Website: home-depot
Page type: review-order
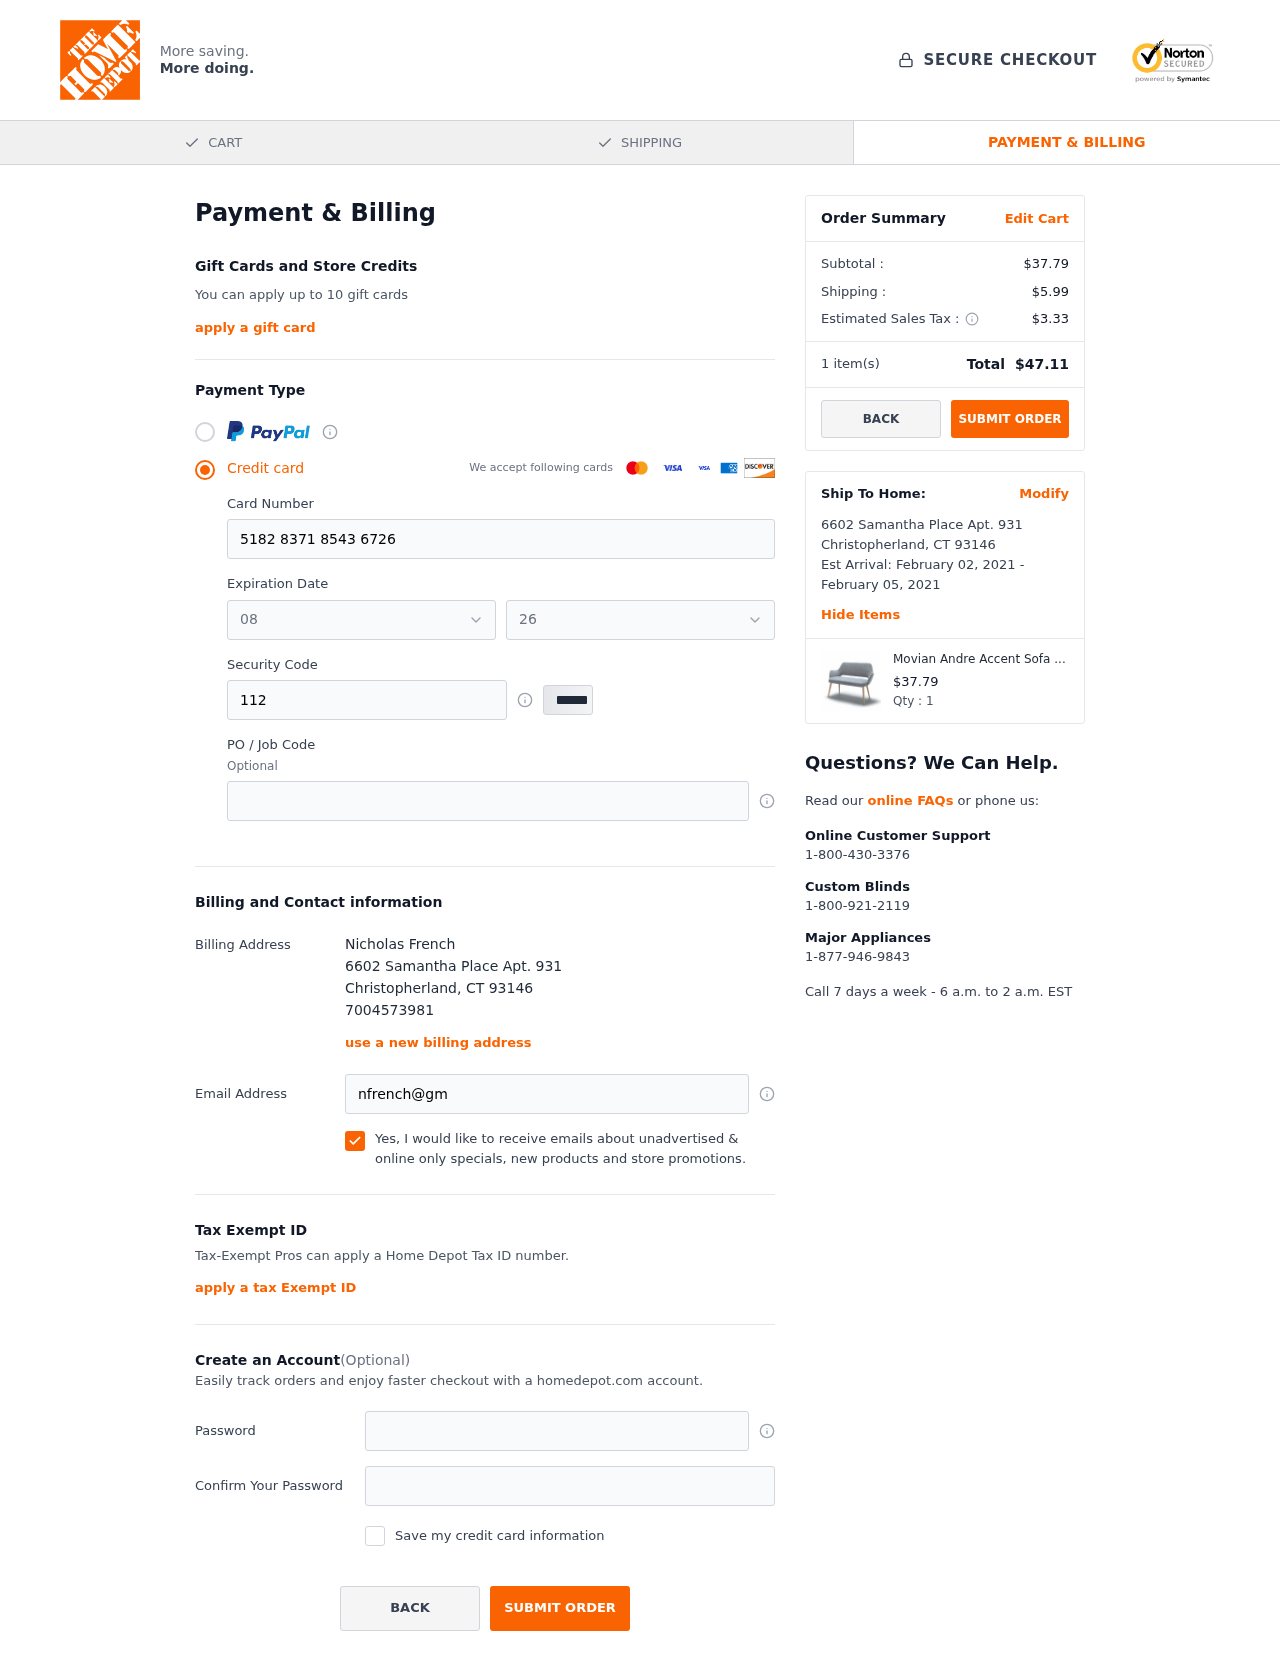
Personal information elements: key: PII_CARD_EXPIRY_MONTH
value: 08
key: PII_CARD_EXPIRY_YEAR
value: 26
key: PII_CITY
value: Christopherland
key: PII_FULLNAME
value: Nicholas French
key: PII_PHONE
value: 7004573981
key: PII_POSTCODE
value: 93146
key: PII_STATE_ABBR
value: CT
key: PII_STREET
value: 6602 Samantha Place Apt. 931
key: PII_CARD_NUMBER
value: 5182 8371 8543 6726
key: PII_CARD_CVV
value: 112
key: PII_EMAIL
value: nfrench@gmail.com
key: PII_POSTCODE_FULL
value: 93146
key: PII_POSTCODE_NUMERIC
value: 93146
Product elements: key: PRODUCT1_NAME
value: Movian Andre Accent Sofa - Light Grey
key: PRODUCT1_PRICE
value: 37.79
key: PRODUCT1_QUANTITY
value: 1
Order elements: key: ORDER_SUBTOTAL
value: $37.79
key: ORDER_SHIPPING_COST
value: $5.99
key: ORDER_TAX
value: $3.33
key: ORDER_NUM_ITEMS
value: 1
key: ORDER_TOTAL
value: $47.11
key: ORDER_SHIPPING_DATE
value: February 02, 2021
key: ORDER_DELIVERY_DATE
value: February 05, 2021